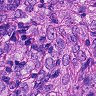
Metastatic tissue present: yes